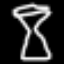
Label: hourglass